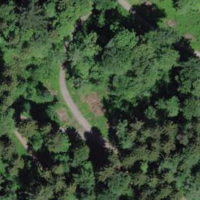
EUNIS habitat code: 43
Species observed at this site:
Corvus corone
Cyanistes caeruleus
Troglodytes troglodytes
Fringilla coelebs
Buteo buteo
Spinus spinus
Columba palumbus
Turdus merula
Poecile palustris
Fringilla montifringilla
Parus major
Erithacus rubecula
Milvus milvus
Regulus regulus
Garrulus glandarius
Sciurus vulgaris